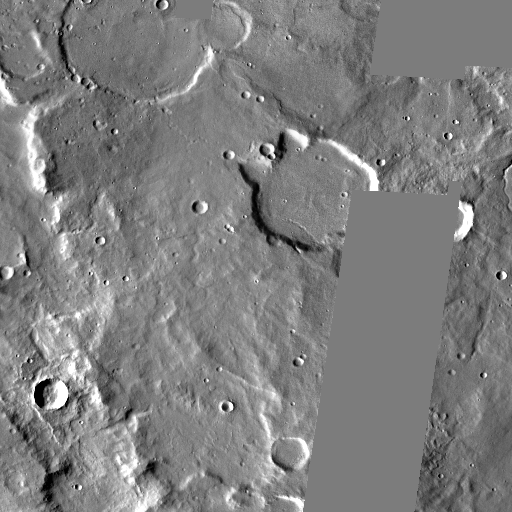
Crater classes present: Background, Other, Layered, Buried